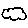
Label: cloud